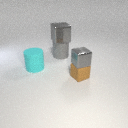
small brown rubber cube to the right of large cyan rubber cylinder